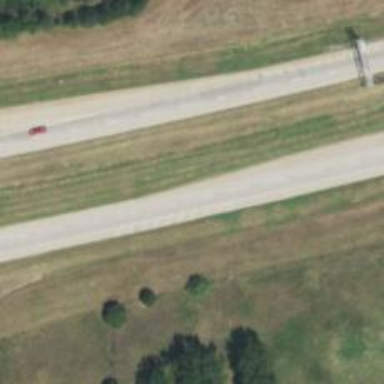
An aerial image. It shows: This image shows trunk highway that functions as expressway.